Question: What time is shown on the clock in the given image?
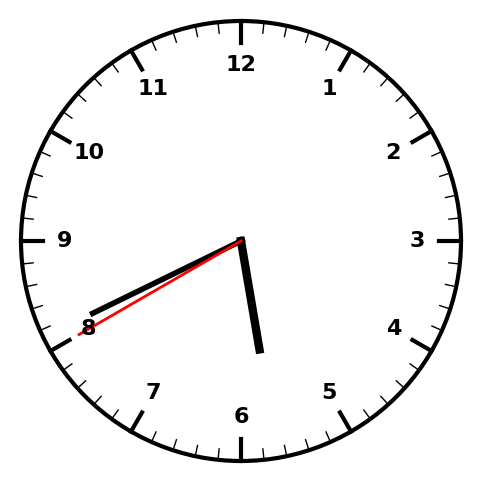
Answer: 05:40:40